Brain MRI, t1w sequence, axial 2D slice.
Patient: age 27, sex F, weight 95 kg, height 1.95 m
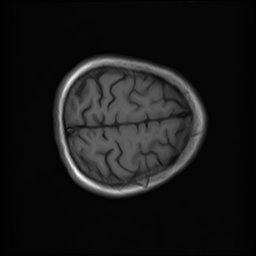